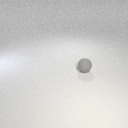
small gray rubber sphere